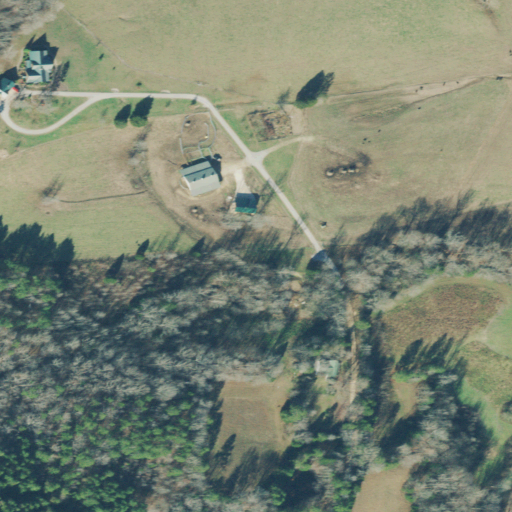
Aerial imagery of valley in Tennessee named Perry Hollow containing pasture, deciduous forest, open development, mixed forest, and evergreen forest